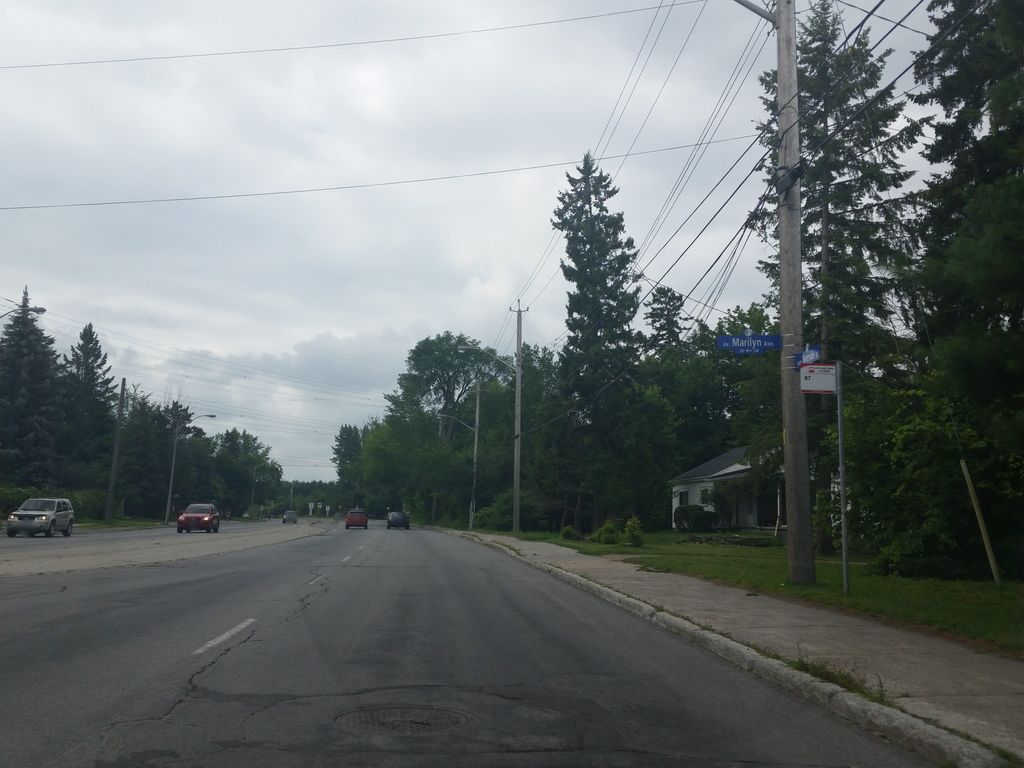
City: ottawa-gatineau